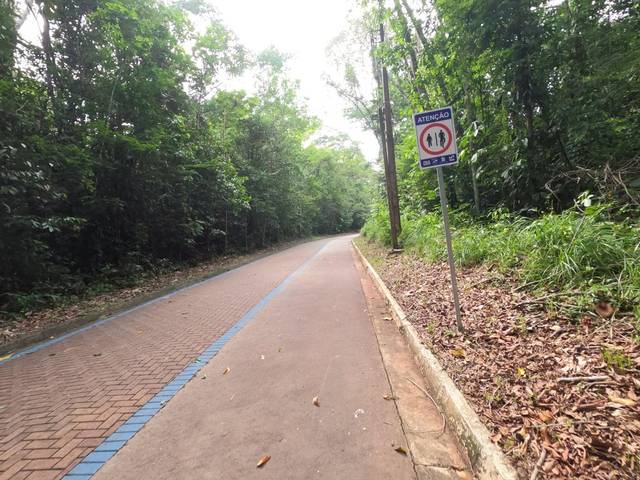
Region: Brazil
Coordinates: -1.425, -48.426